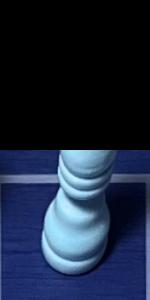
Label: Bishop_White